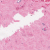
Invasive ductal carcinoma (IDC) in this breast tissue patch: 0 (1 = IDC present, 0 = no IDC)